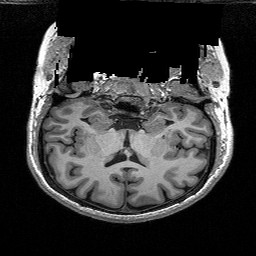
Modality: T1w
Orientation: sagittal